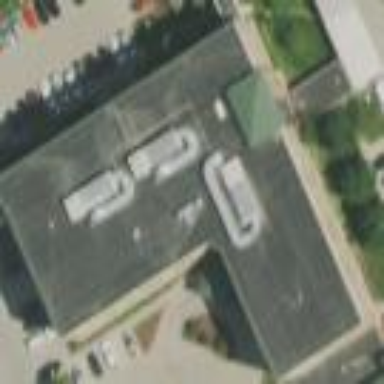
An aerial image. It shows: Office building serving as clinic. This healthcare facility offers clinic services.